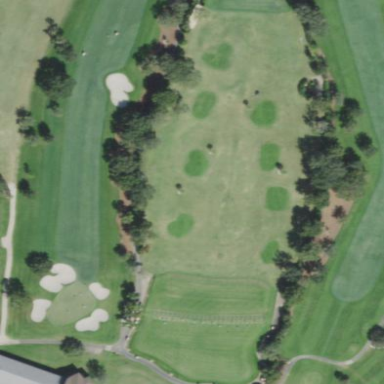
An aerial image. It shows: Driving range for golf practice.